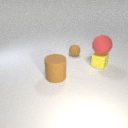
small brown rubber sphere behind large brown rubber cylinder